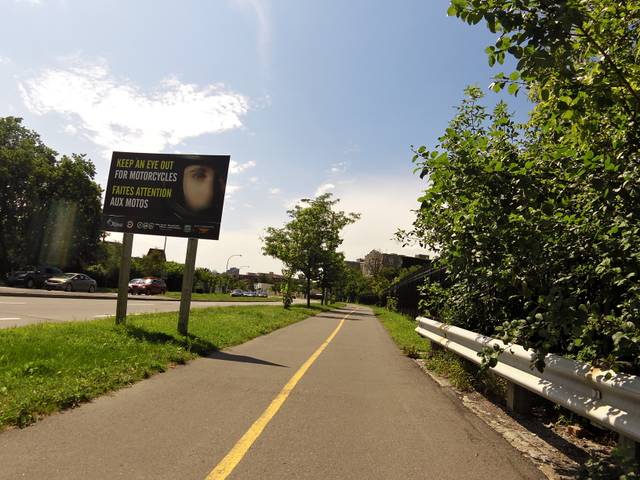
Region: Canada
Coordinates: 45.436, -75.682